Interaction volume radius: 5 \u00c5
Interaction volume height: 20 \u00c5
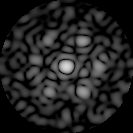
Disorder parameter: 0.6567